Question: ## Details
- -
## What I've tried
Here is how I grab my countries array
'''
<?php
if(is_array($distributors)) {
foreach ($distributors as $k => $v)
{
$continents[$k] = $v['distributor']['continent_id'];
$countries[$k] = $v['hq_country']['name'];
}
array_multisort(
$continents, SORT_ASC,
$countries, SORT_ASC,
$distributors);
}
?>
'''
Here is how I populate my dropdown menu
'''
<!-- Dropdown-Menu : Country Names -->
<div class="col-sm-6 drop-down ">
Select Country :
<select id="state" onchange="window.location=this.value" >
<option value="">--Select--</option>
<?php
foreach(array_unique($countries) as $country){ ?>
<option value="#<?php echo $country ; ?> ">
<?php echo $country ; ?>
</option>
<?php } ?>
</select>
</div>
'''
## Here is my result

Want to see my list live ? <URL>
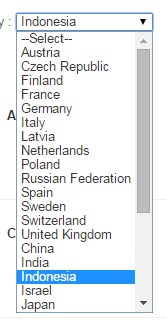
Answer: According to your code, just comment out '$continents, SORT_ASC,' - It should work.
'''
<?php
if(is_array($distributors)) {
foreach ($distributors as $k => $v)
{
$continents[$k] = $v['distributor']['continent_id'];
$countries[$k] = $v['hq_country']['name'];
}
array_multisort(
// $continents, SORT_ASC,
$countries, SORT_ASC,
$distributors);
}
?>
'''